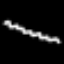
Label: squiggle